Field crop: maize
Growth stage: 2
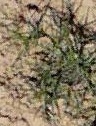
Species: salsola